Interaction volume radius: 5 \u00c5
Interaction volume height: 20 \u00c5
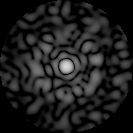
Disorder parameter: 0.8641